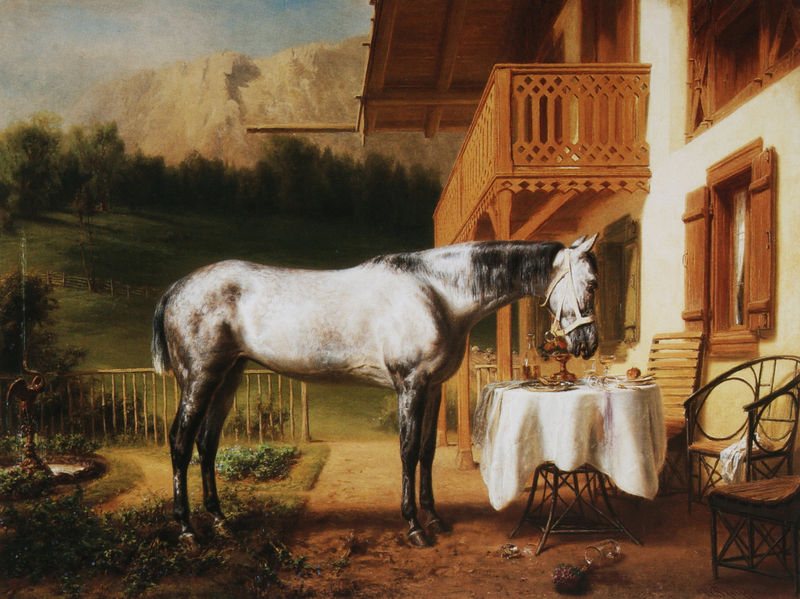
Titel: "Cosa rara", ein Lieblingspferd des König Ludwigs II., vor der Ostfassade des Königshäuschens, Linderhof
Künstler: Wilhelm Pfeiffer
Schlagwörter: baum, berg, blätter, felsen, gemälde, himmel, kopf, schatten, wasser, weiß, bäume, grün, ocker, blume, blumen, braun, fenster, glas, grau, holz, licht, stuhl, stühle, tisch, dach, gebäude, gras, haus, tier, wiese, zaun, beige, gläser, wand, stehen, teller, tischdecke, tischtuch, öl, erde, feld, felder, natur, gitter, sonne, wiesen, boden, land, haare, sessel, adel, decke, ohren, wald, brunnen, pferd, früchte, garten, springbrunnen, stilleben, vase, beine, hufe, mähne, schwanz, schweif, apfel, balkon, terrasse, sommer, fassade, felswand, gebirge, hang, alm, bauernhof, weis, idylle, bank, böschung, essen, wein, kerze, geländer, bauer, blumenstrauss, fensterladen, veranda, weiden, bayern, balustrade, alpen, geschirr, dachstuhl, speisen, schimmel, österreich, gedeck, gedeckt, fressen, bauernhaus, beet, halfter, zaum, frühstück, fontaine, fontäne, aufstieg, verwüstung, pferdeschwanz, rumpf, rondell, skultpur, pfed, bergpanorama, vraun, gitters, festerläden, heruntergefallen, fperd, gedecker tisch, zertrampelt